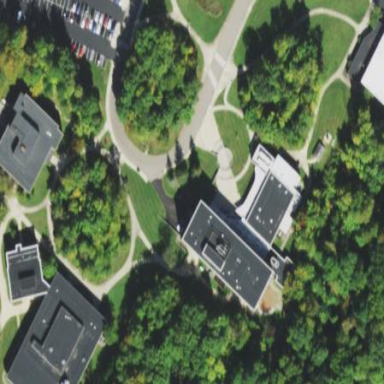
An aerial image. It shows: University building.